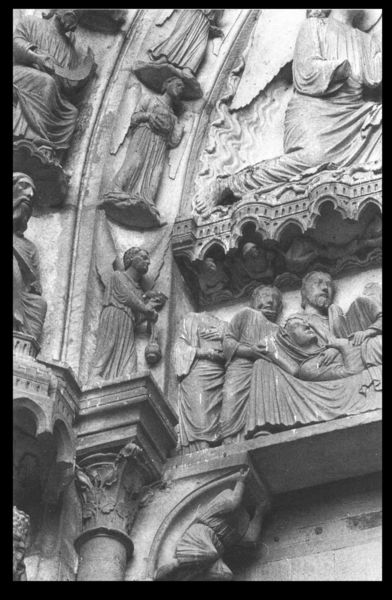
Titel: Maria-Triumph-Portal
Standort: Chartres, Notre-Dame (EU - F)
Schlagwörter: flügel, mann, ausschnitt, braun, bunt, grau, männer, paris, säule, säulen, gebäude, architektur, barock, stein, kirche, decke, gewänder, tänzerin, gotik, engel, relief, liegen, bogen, fassade, grafik, schweine, figuren, detail, verzierung, stuck, bildhauerei, foto, torbogen, schwarzweiss, kapitell, portal, sims, skulpturen, jesus, totenbett, romanik, weihrauch, verbeugung, heilige, jünger, träger, bauwerk, romanisch, detai, limburg, mesnchen, katolisch, geföß, kapitall, ich seh das bild nicht